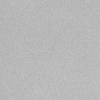
Atmospheric dust classification: dusty